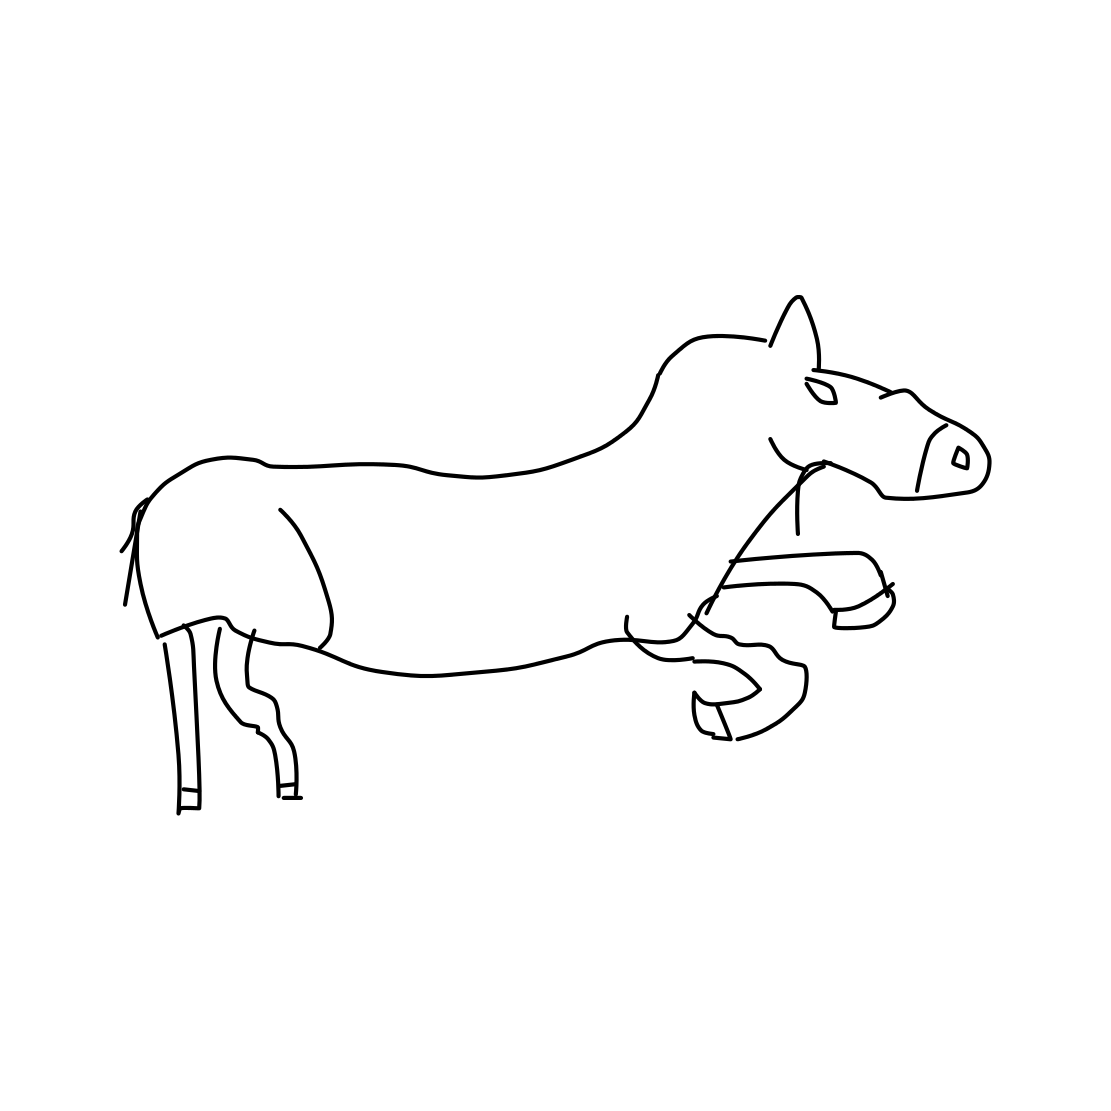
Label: horse